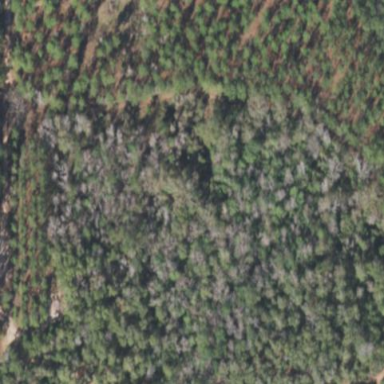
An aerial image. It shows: Forest area predominantly covered with needle-leaved trees.